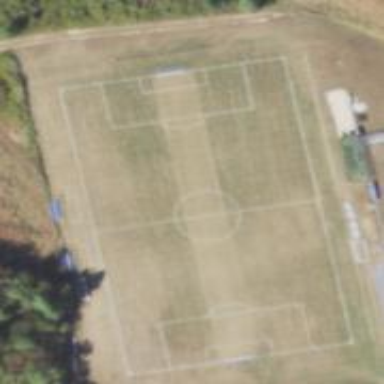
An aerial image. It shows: Soccer pitch designated for leisure and sports activities.